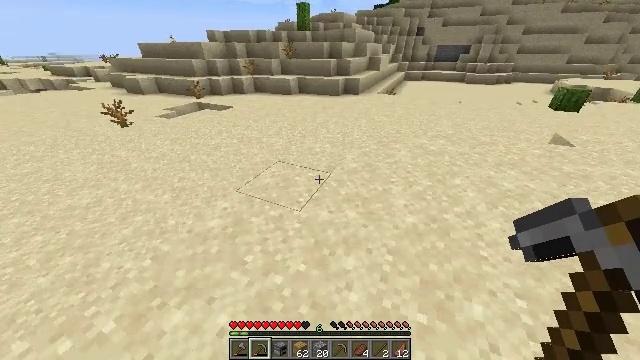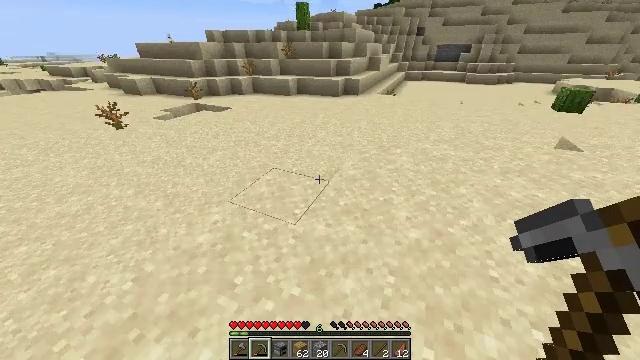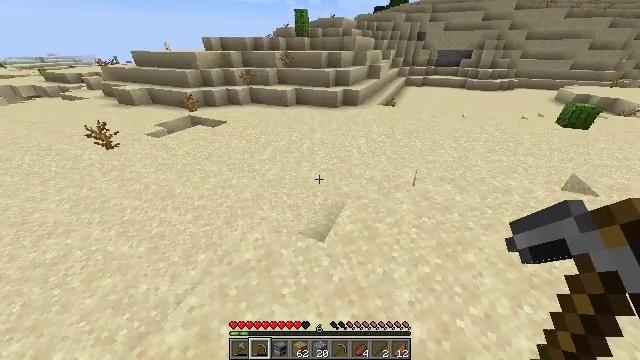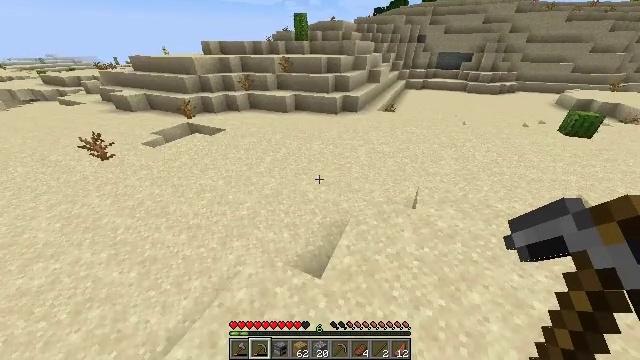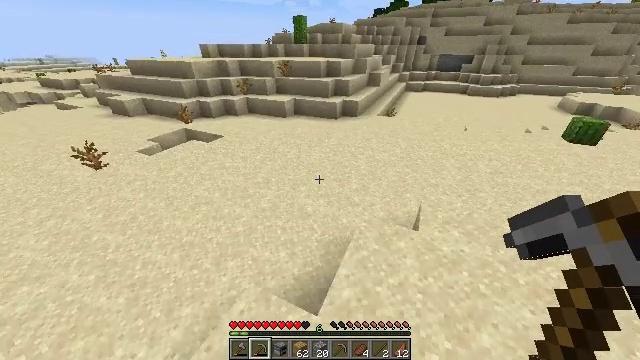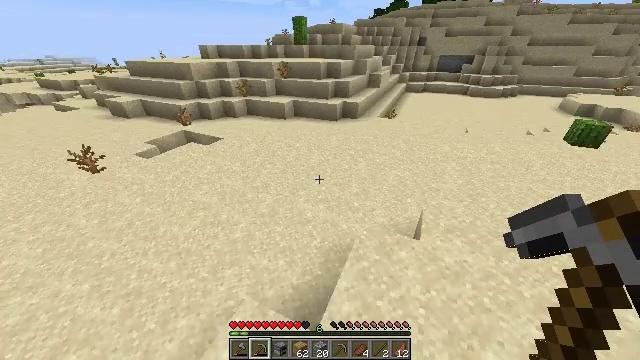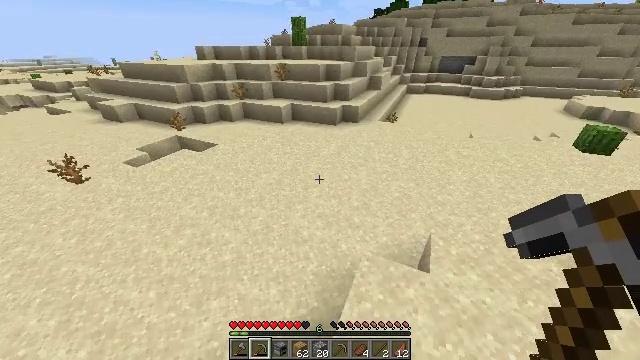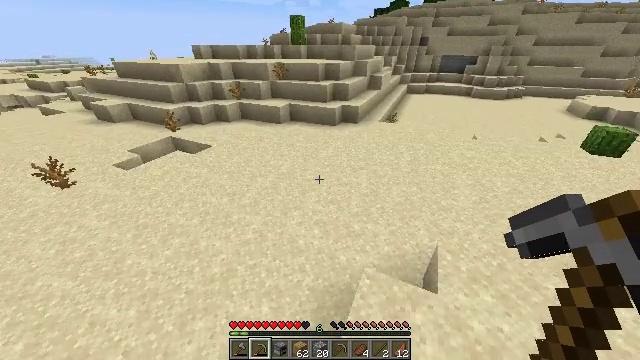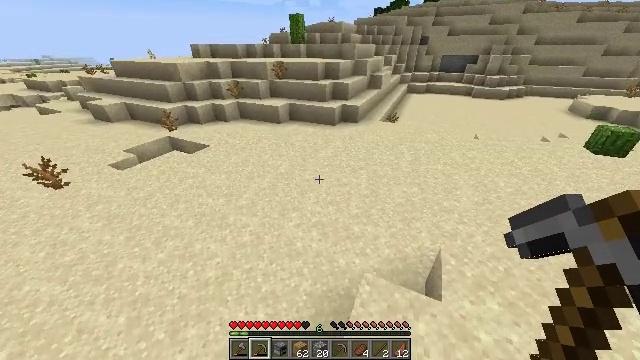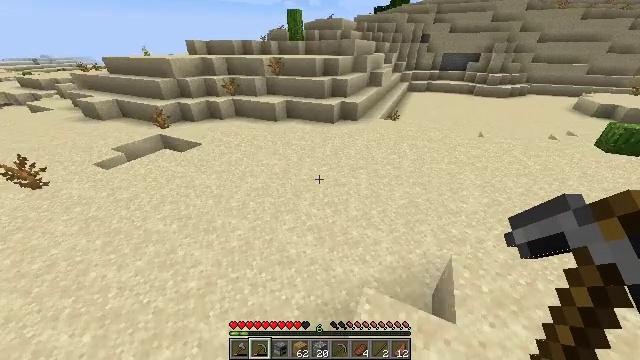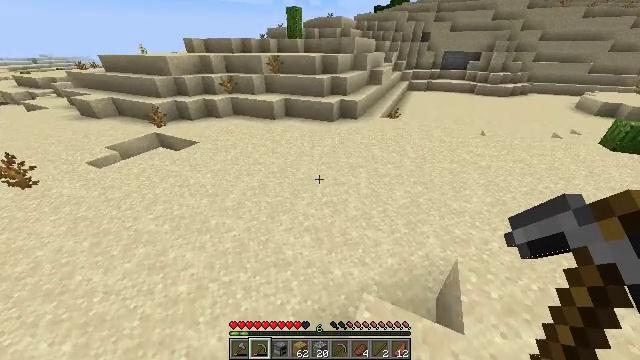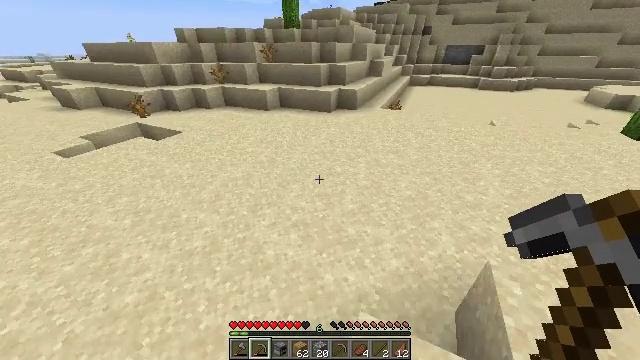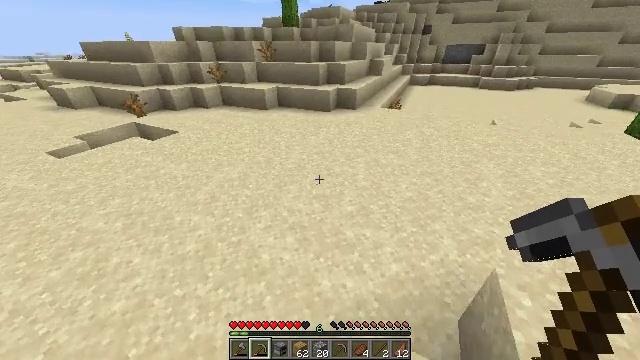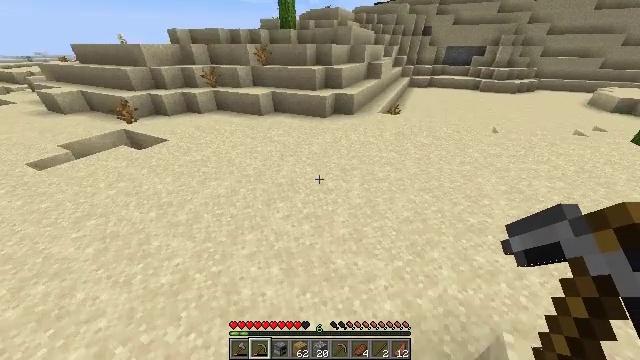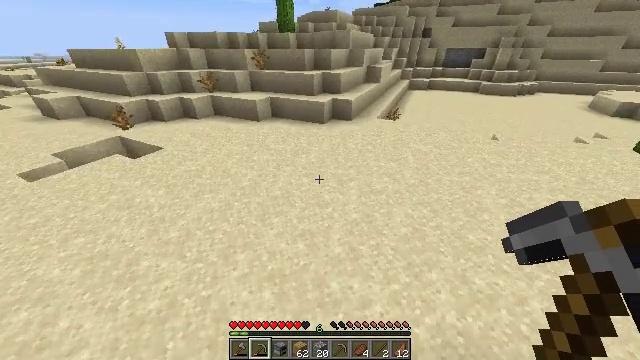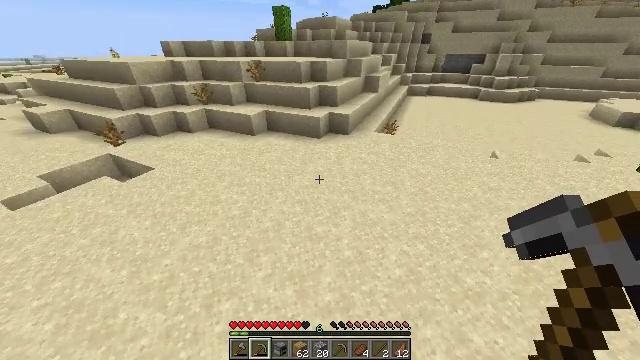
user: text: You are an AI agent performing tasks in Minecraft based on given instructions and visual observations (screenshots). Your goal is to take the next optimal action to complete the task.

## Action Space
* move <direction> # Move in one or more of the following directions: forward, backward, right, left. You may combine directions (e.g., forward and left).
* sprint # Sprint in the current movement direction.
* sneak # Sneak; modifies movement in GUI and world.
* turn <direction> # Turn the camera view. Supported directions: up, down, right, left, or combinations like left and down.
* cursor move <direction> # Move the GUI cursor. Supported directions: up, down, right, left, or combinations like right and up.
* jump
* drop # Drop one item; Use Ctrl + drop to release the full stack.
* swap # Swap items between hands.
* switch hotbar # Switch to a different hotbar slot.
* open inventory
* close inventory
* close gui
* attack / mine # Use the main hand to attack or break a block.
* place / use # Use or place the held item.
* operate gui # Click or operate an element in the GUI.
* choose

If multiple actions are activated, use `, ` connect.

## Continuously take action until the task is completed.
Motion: motion action
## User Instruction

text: Mine the dead bush in the desert.
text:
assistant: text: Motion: move forward, jump
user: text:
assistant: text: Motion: move forward, jump
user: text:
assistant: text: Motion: move forward, jump
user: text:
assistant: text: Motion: move forward, jump
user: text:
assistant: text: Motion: move forward, jump
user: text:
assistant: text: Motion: move forward and move right, jump
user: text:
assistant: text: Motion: move forward and move right, jump
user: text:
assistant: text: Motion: move forward and move right, jump
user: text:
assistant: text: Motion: move forward and move right, sprint, jump
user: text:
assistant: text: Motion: move forward and move right, sprint, jump
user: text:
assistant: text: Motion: move forward and move right, sprint, jump
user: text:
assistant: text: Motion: move forward and move right, sprint, jump
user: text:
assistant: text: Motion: move forward and move right, sprint, jump
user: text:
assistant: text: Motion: move forward, sprint, jump
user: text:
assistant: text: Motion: move forward, sprint, jump
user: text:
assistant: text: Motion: move forward, sprint, jump
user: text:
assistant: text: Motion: move forward, sprint, jump
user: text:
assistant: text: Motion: move forward, sprint, jump
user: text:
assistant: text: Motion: move forward, sprint, jump
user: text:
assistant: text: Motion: move forward, sprint, jump
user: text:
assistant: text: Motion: move forward, sprint, jump
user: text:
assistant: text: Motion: move forward, sprint, jump
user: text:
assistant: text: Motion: move forward, sprint, jump
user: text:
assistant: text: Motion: move forward, sprint, jump
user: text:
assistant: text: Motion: move forward, sprint, jump
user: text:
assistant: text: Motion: move forward, sprint, jump
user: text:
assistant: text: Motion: move forward, sprint, jump
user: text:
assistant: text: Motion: move forward, sprint, jump
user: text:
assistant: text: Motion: move forward, sprint, jump
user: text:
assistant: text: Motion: move forward, sprint, jump